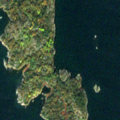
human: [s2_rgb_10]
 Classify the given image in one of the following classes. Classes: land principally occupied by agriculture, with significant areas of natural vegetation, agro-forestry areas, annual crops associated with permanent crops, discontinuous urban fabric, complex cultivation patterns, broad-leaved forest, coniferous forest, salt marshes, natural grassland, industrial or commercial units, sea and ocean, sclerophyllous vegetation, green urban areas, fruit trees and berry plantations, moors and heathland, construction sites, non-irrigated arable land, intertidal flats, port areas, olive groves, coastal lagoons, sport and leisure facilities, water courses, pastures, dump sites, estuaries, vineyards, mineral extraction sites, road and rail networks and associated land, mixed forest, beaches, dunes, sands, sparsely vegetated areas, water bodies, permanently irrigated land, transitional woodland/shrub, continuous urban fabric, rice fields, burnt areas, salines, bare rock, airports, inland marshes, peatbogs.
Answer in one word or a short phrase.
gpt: broad-leaved forest, sea and ocean